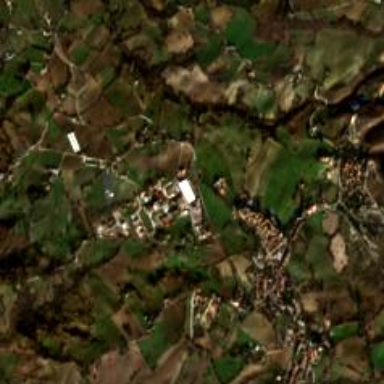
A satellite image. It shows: Small hamlet.